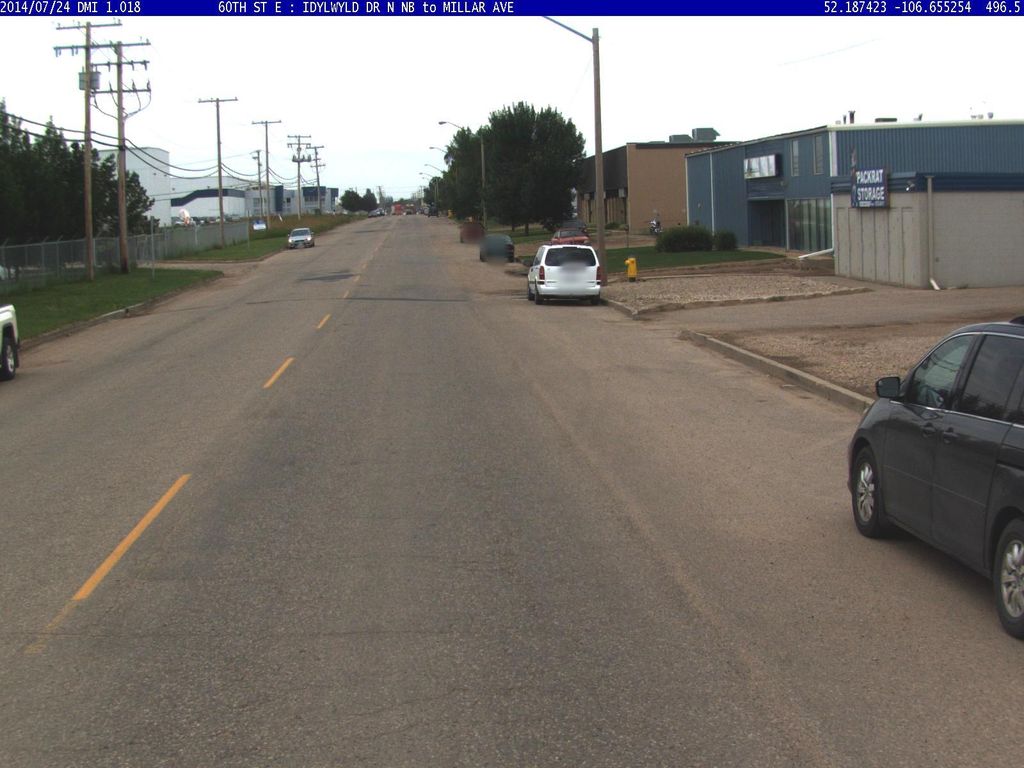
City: saskatoon